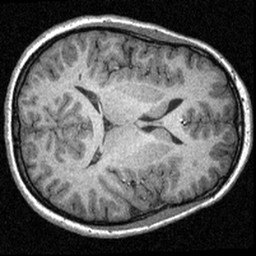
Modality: T1w
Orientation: axial
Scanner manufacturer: siemens
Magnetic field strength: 3 T
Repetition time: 1.57 s
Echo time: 0.00304 s